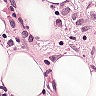
Metastatic tissue present: yes